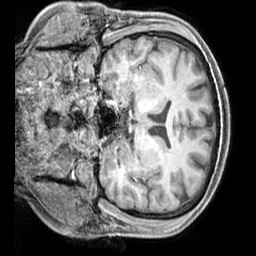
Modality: T1w
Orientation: coronal
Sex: male
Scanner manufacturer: siemens
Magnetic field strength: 3 T
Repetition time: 2.3 s
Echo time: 0.00226 s